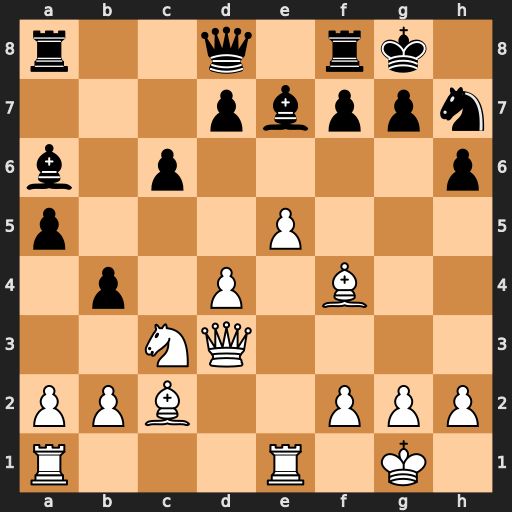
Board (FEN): r2q1rk1/3pbppn/b1p4p/p3P3/1p1P1B2/2NQ4/PPB2PPP/R3R1K1
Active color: w
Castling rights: -
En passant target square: -
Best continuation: Qxh7#